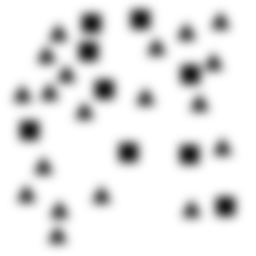
Squares: 9
Triangles: 19
Stars: 0
Total shapes: 28